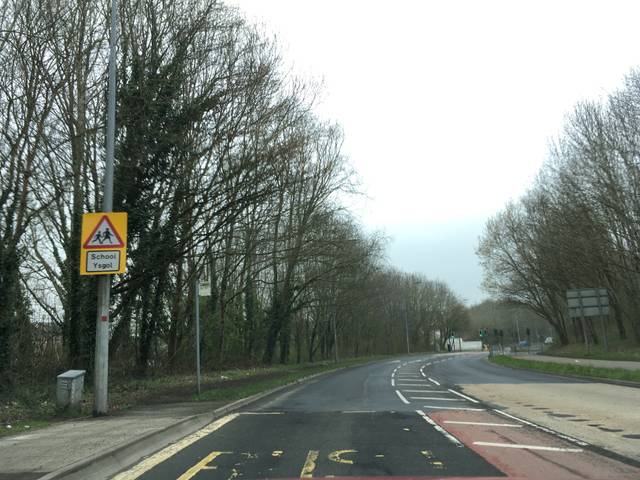
Region: United Kingdom
Coordinates: 51.556, -3.025